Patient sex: M
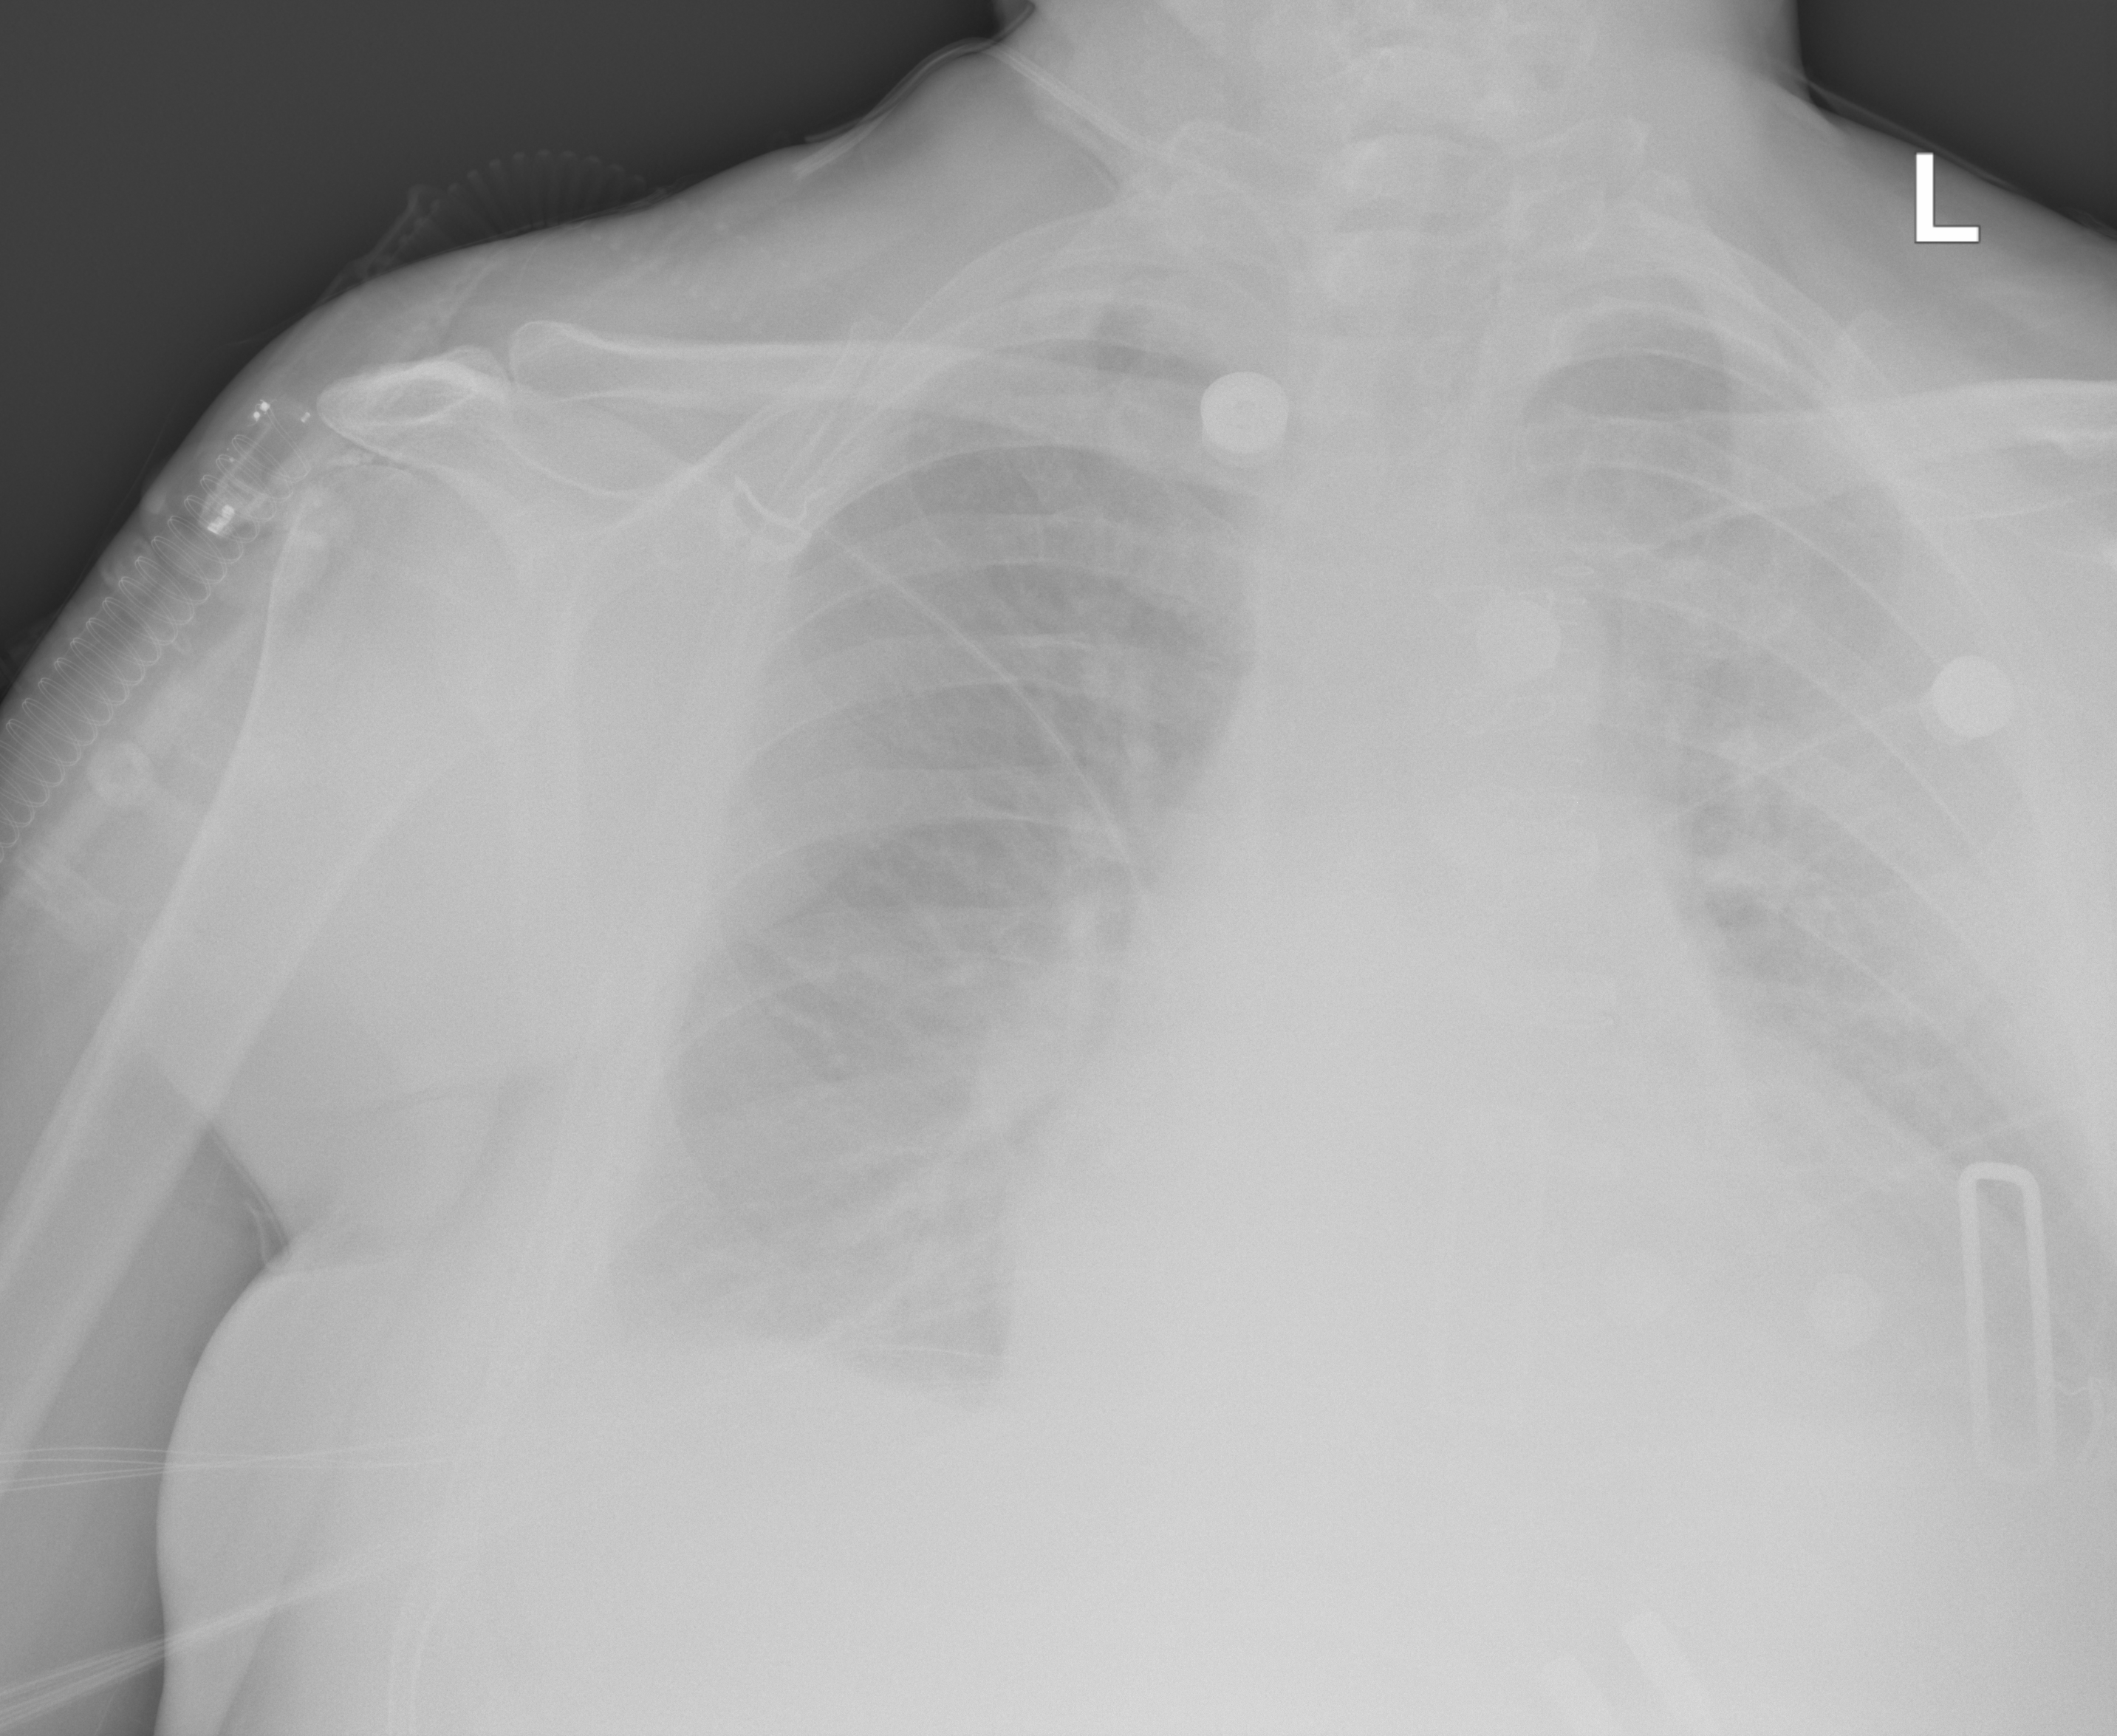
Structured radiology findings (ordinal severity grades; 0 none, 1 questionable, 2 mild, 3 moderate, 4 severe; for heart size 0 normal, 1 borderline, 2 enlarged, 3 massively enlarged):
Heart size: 2
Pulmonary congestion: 2
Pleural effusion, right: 2
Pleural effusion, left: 2
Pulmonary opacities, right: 2
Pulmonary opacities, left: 2
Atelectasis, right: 2
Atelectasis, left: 2